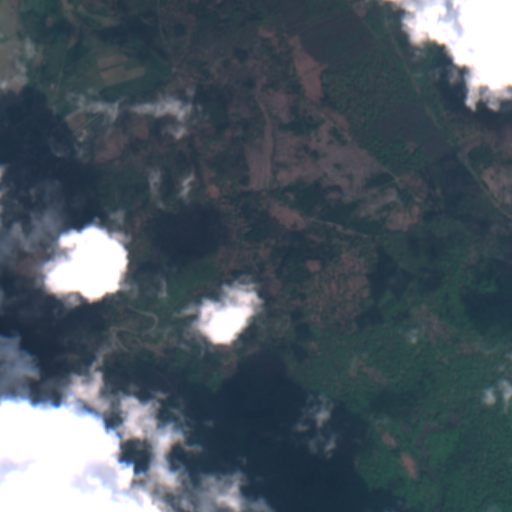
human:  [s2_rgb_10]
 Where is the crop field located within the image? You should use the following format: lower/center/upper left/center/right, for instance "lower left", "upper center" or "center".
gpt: The crop field is located in the upper left of the image.
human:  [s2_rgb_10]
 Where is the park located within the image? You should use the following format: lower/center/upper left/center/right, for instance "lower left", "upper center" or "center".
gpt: The park is located in the upper left of the image.
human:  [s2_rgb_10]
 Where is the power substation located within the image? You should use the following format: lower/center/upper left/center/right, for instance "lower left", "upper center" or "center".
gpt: The power substation is located in the upper left of the image.
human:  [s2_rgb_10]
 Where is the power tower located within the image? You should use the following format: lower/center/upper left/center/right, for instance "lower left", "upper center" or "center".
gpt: The power tower is located in the upper right of the image.
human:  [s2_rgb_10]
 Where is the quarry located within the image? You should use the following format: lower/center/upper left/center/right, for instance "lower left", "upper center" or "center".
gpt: The quarry is located in the upper left of the image.
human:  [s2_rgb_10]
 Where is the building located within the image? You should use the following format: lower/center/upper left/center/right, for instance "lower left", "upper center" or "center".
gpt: There is no building in the image.